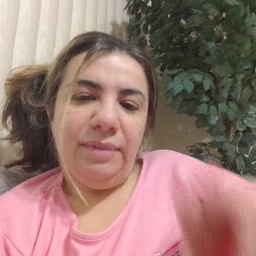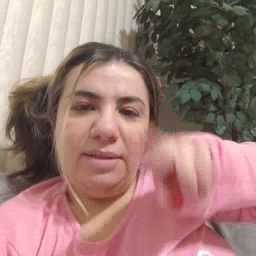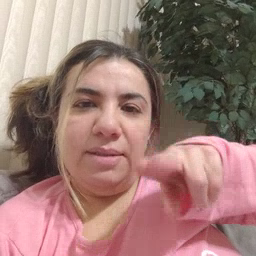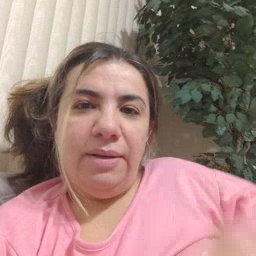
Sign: chair